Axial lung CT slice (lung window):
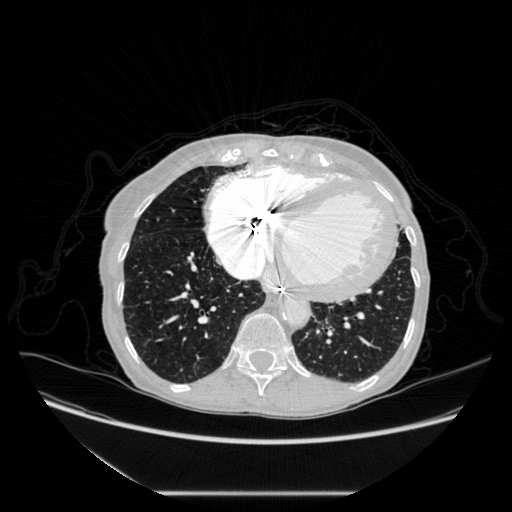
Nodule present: no